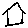
Label: house